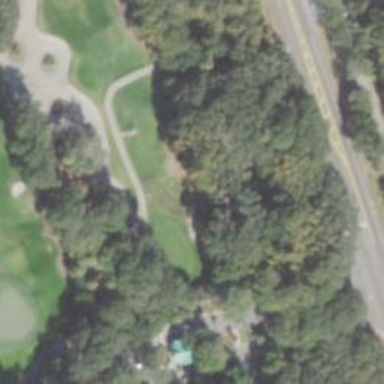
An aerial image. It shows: View of golf hole.